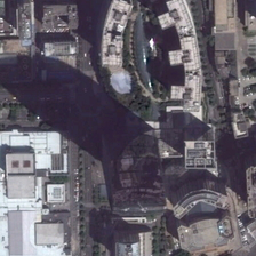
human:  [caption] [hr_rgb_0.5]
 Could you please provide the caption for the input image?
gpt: A large number of tall buildings have been built in this area.

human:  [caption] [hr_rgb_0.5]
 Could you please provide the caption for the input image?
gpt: The economy of this area is very developed.

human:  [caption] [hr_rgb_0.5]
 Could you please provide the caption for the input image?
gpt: A large number of skyscrapers have been built in this area.

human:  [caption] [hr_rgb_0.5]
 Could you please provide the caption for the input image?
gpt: The economy of the region is very developed.

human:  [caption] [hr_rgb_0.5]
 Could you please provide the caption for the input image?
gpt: The economy of the region is very developed.